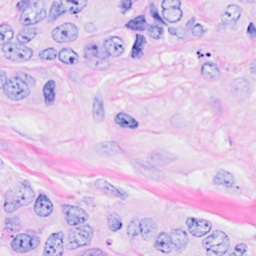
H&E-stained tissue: Breast